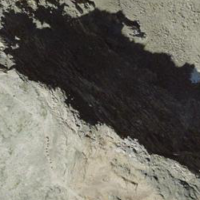
EUNIS habitat code: 48
Species observed at this site:
Ranunculus glacialis